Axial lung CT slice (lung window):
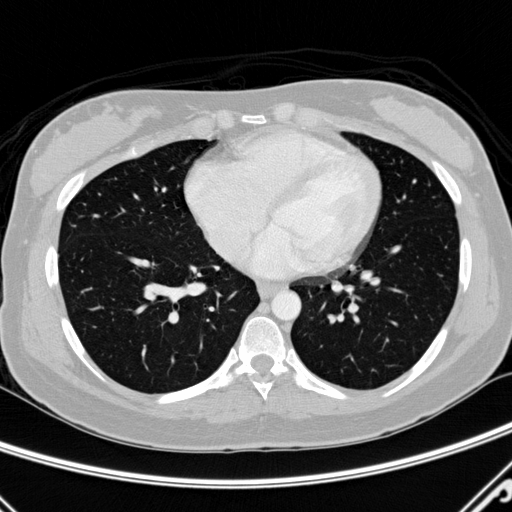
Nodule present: no